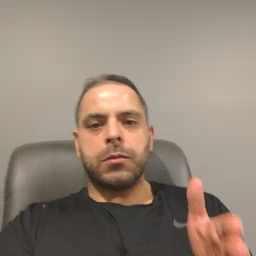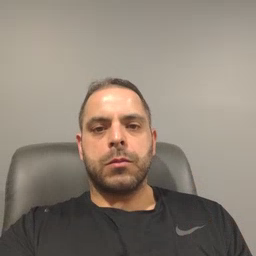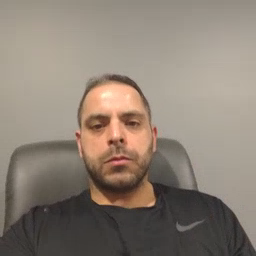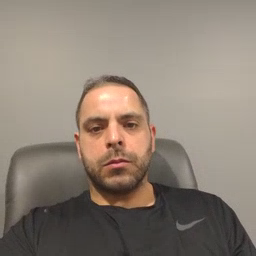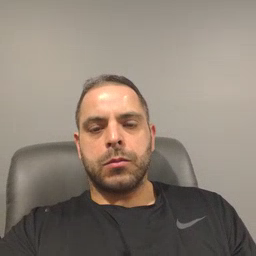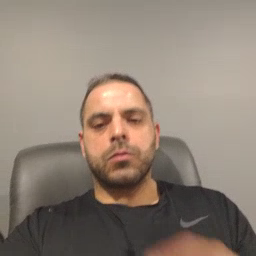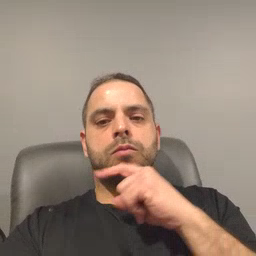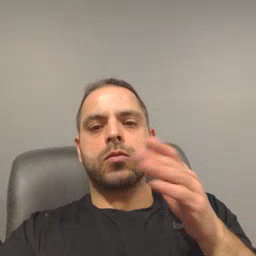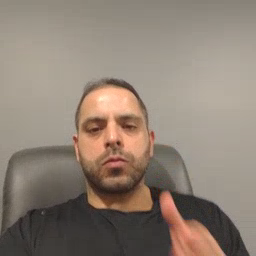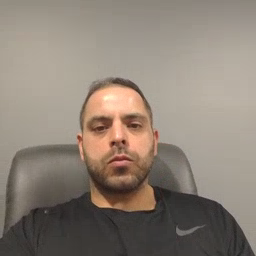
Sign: dryer